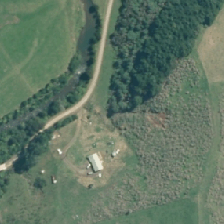
Land cover: low_producing_grassland